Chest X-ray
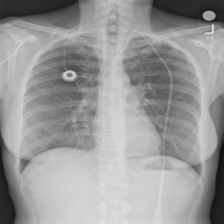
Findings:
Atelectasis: negative
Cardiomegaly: negative
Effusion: negative
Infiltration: negative
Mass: negative
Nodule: negative
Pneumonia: negative
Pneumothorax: negative
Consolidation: negative
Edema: negative
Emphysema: negative
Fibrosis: negative
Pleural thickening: negative
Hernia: negative